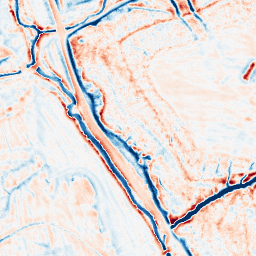
Category: edge_preserving
Decomposition family: bilateral
Decomposition parameters: d: 15
sigma_color: 25
sigma_space: 150
Upsampling method: bspline
Upsampling parameters: scale: 8
Upsampling scale: 8